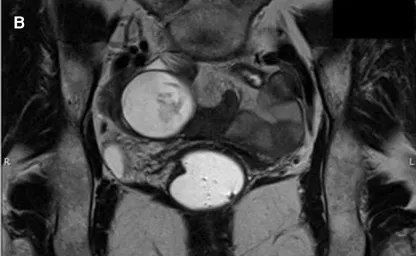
(D): Immunohistochemistry positive for Cg A.
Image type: radiology (mri)